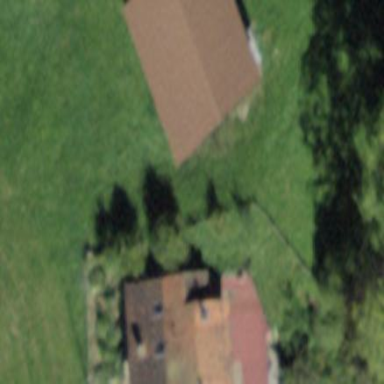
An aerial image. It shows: Rural barn.